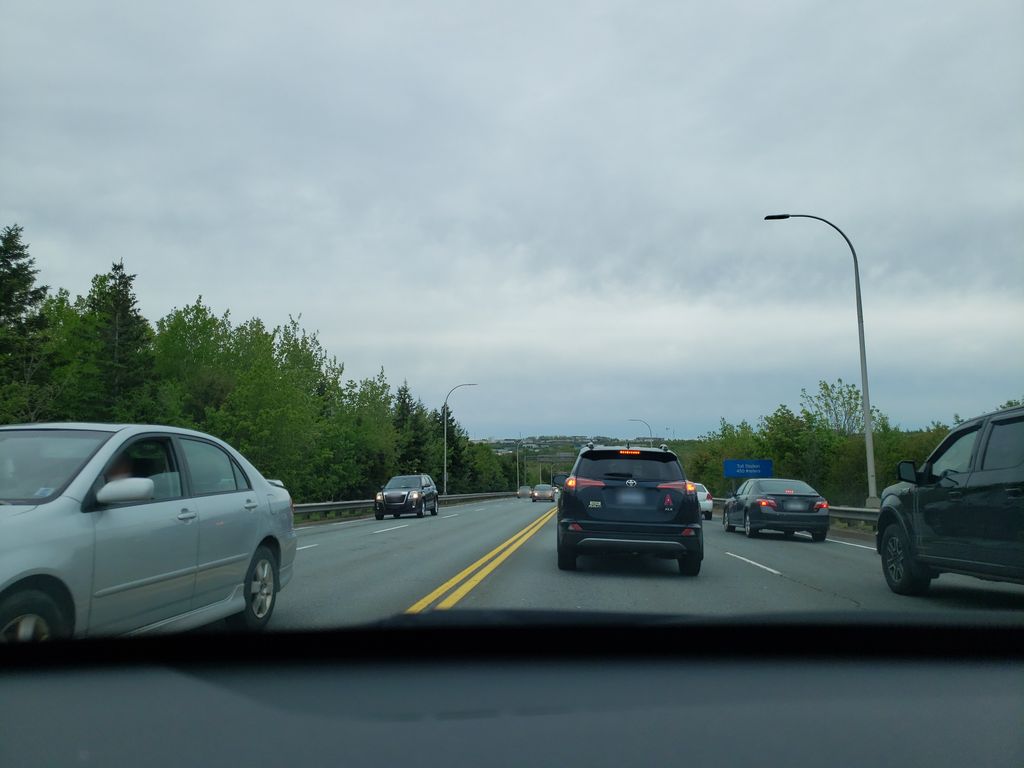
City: halifax